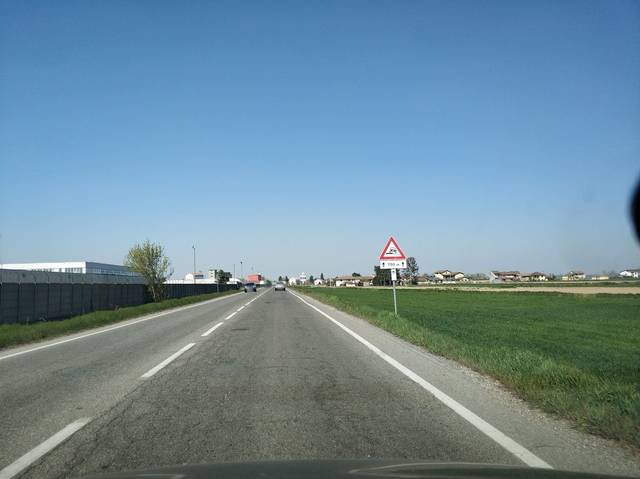
Region: Italy
Coordinates: 45.33, 8.448